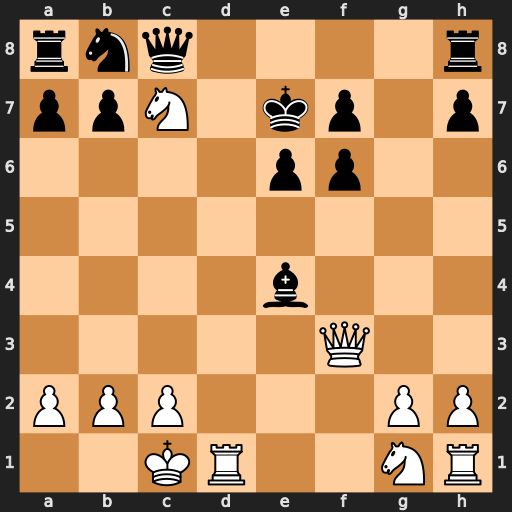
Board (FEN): rnq4r/ppN1kp1p/4pp2/8/4b3/5Q2/PPP3PP/2KR2NR
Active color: w
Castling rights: -
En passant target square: -
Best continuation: Qa3#